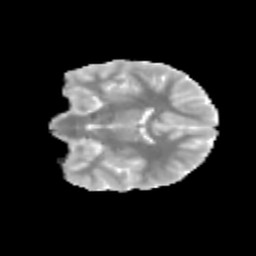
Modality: MD
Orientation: coronal
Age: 10
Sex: female
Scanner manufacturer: siemens
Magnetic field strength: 3 T
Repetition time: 3.8 s
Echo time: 0.07 s